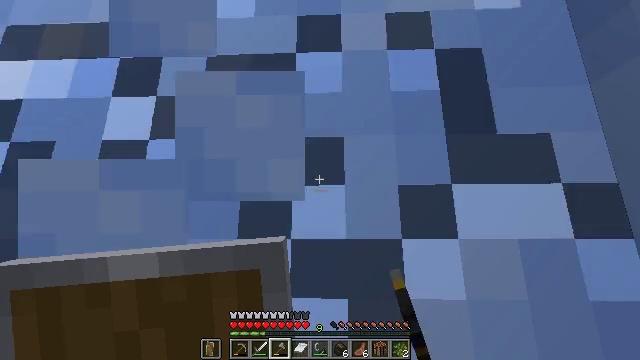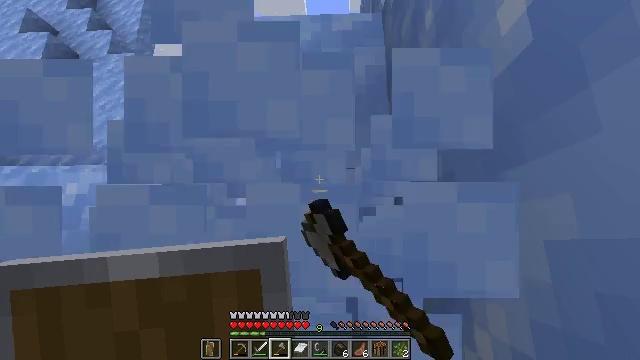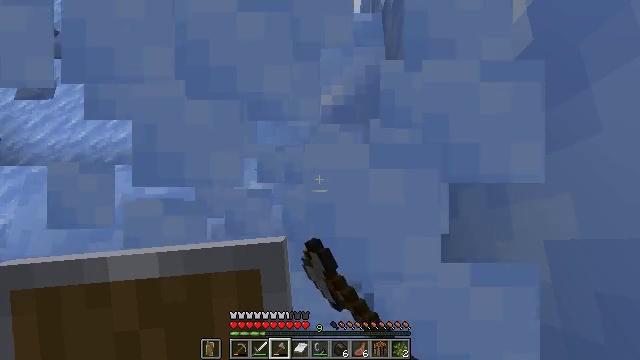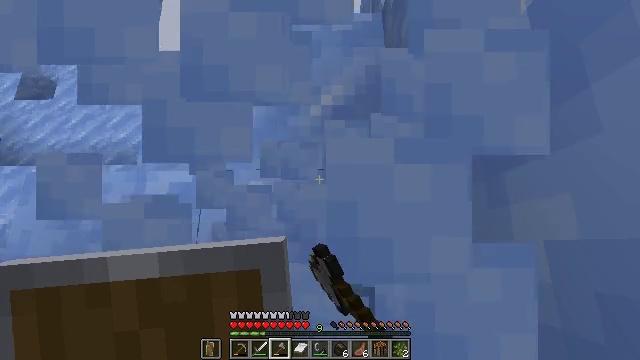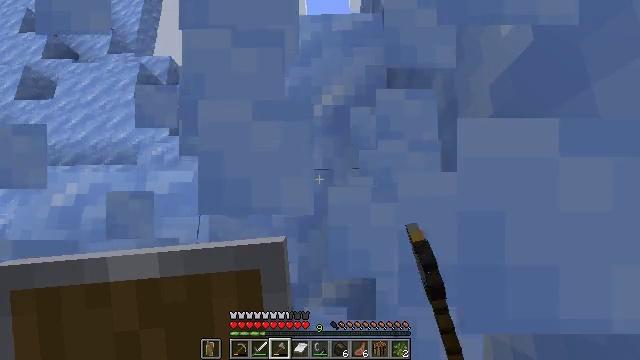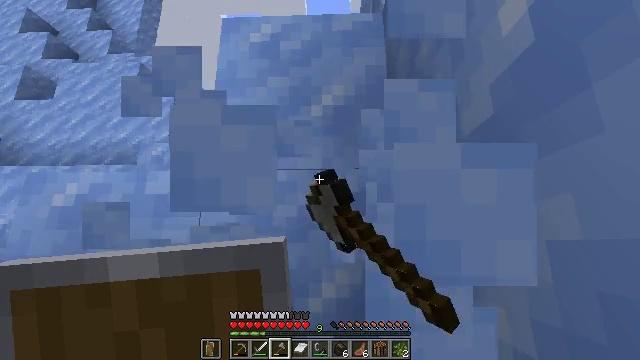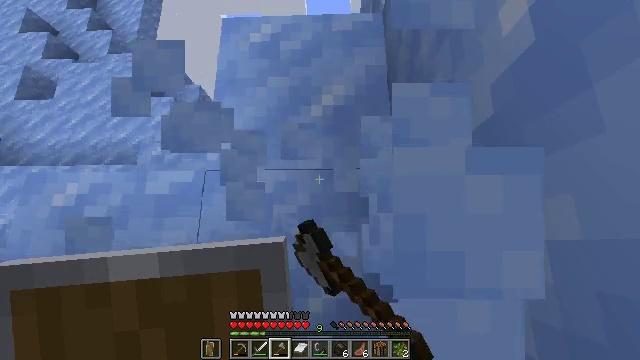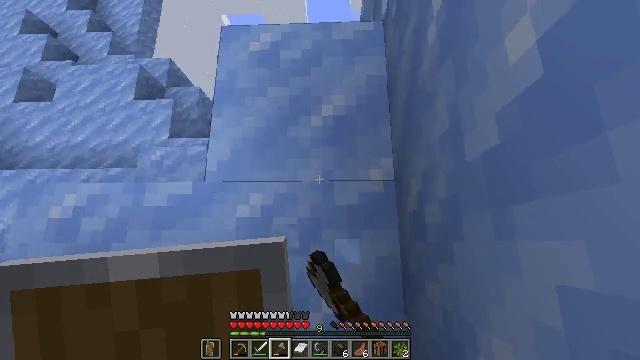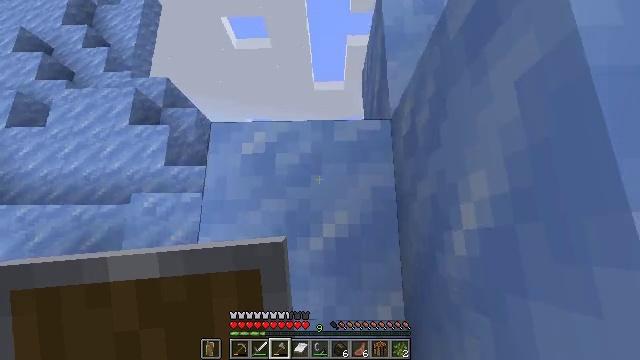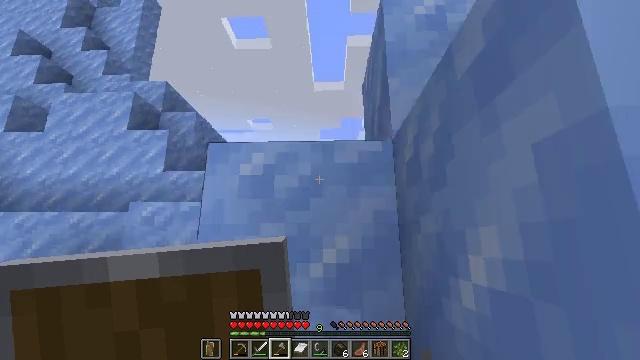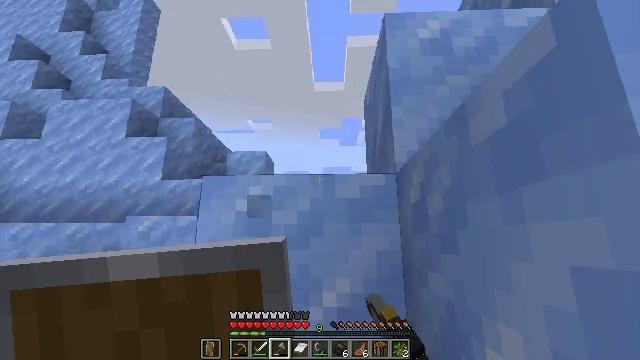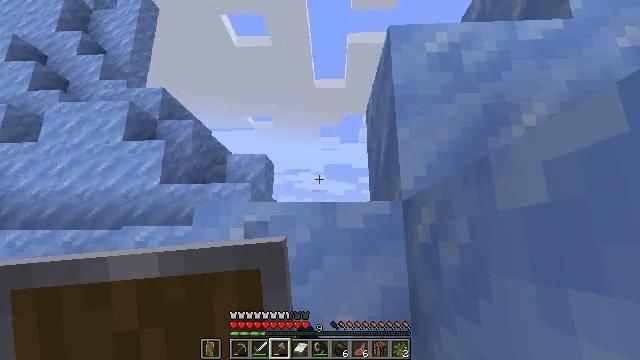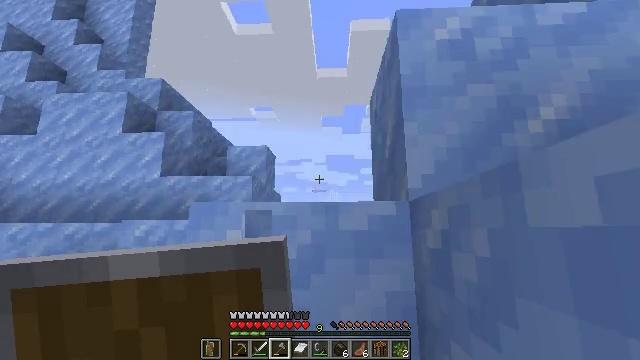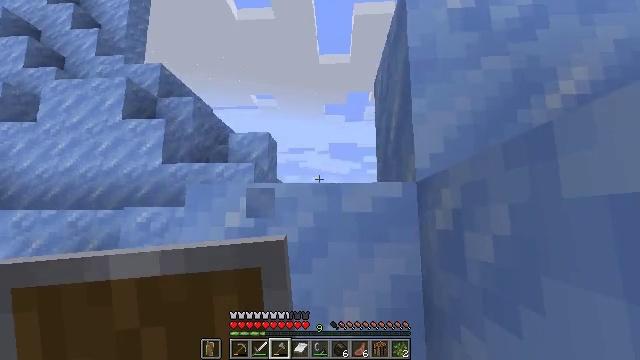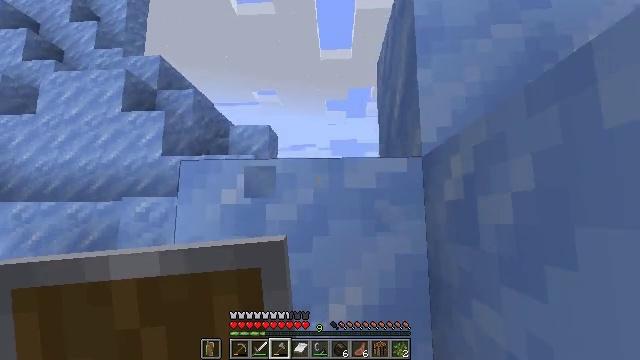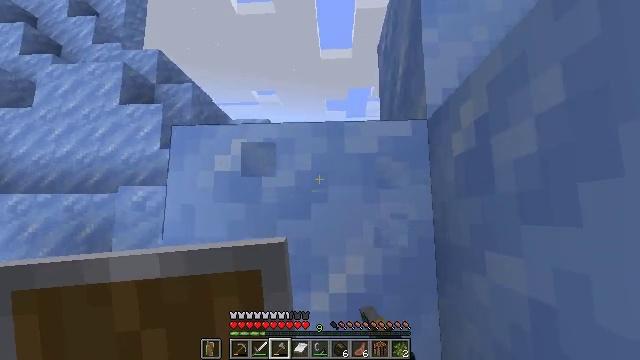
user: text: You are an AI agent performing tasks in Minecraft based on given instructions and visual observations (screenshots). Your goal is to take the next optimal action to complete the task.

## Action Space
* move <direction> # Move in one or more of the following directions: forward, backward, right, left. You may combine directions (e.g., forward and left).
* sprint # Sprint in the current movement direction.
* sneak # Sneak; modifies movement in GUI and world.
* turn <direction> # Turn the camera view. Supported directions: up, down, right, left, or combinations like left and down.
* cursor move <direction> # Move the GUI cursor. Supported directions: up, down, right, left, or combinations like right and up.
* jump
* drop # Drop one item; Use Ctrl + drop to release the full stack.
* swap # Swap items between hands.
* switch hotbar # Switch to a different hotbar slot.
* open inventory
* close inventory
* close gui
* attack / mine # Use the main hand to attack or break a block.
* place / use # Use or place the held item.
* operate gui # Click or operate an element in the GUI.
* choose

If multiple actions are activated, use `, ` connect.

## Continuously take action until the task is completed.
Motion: motion action
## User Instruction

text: Acquire packed ice by mining.
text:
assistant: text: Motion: attack / mine
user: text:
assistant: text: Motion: attack / mine
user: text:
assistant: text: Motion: move forward, attack / mine
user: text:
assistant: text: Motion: move forward, attack / mine
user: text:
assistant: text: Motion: move forward, attack / mine
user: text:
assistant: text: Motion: move forward, attack / mine
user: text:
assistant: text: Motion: move forward, jump
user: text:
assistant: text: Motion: move forward, jump
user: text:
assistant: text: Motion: move forward, attack / mine, jump
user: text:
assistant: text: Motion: move forward, attack / mine, jump
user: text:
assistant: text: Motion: move forward, attack / mine
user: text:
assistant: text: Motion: move forward, turn down, attack / mine
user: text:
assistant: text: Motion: move forward, turn down, attack / mine
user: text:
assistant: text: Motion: attack / mine
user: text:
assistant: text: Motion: attack / mine
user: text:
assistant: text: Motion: attack / mine
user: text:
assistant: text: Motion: attack / mine
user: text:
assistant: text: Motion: attack / mine
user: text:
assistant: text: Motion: attack / mine
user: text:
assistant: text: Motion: attack / mine
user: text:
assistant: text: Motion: attack / mine
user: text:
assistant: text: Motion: attack / mine
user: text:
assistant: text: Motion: attack / mine
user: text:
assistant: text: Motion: attack / mine
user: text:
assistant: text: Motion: attack / mine
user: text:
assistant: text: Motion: attack / mine
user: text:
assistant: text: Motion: attack / mine
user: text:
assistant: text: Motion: attack / mine
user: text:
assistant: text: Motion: move forward, attack / mine
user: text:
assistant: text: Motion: move forward, attack / mine